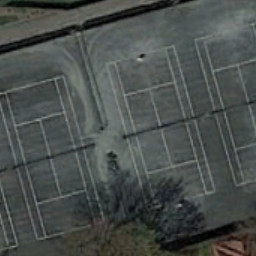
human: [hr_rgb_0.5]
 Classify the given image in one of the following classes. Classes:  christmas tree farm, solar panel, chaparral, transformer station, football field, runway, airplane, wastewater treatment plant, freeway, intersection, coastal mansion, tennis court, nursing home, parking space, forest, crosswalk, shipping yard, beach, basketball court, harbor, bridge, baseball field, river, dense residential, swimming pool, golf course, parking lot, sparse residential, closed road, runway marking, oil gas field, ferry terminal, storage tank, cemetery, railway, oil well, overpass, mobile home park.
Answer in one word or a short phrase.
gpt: tennis court